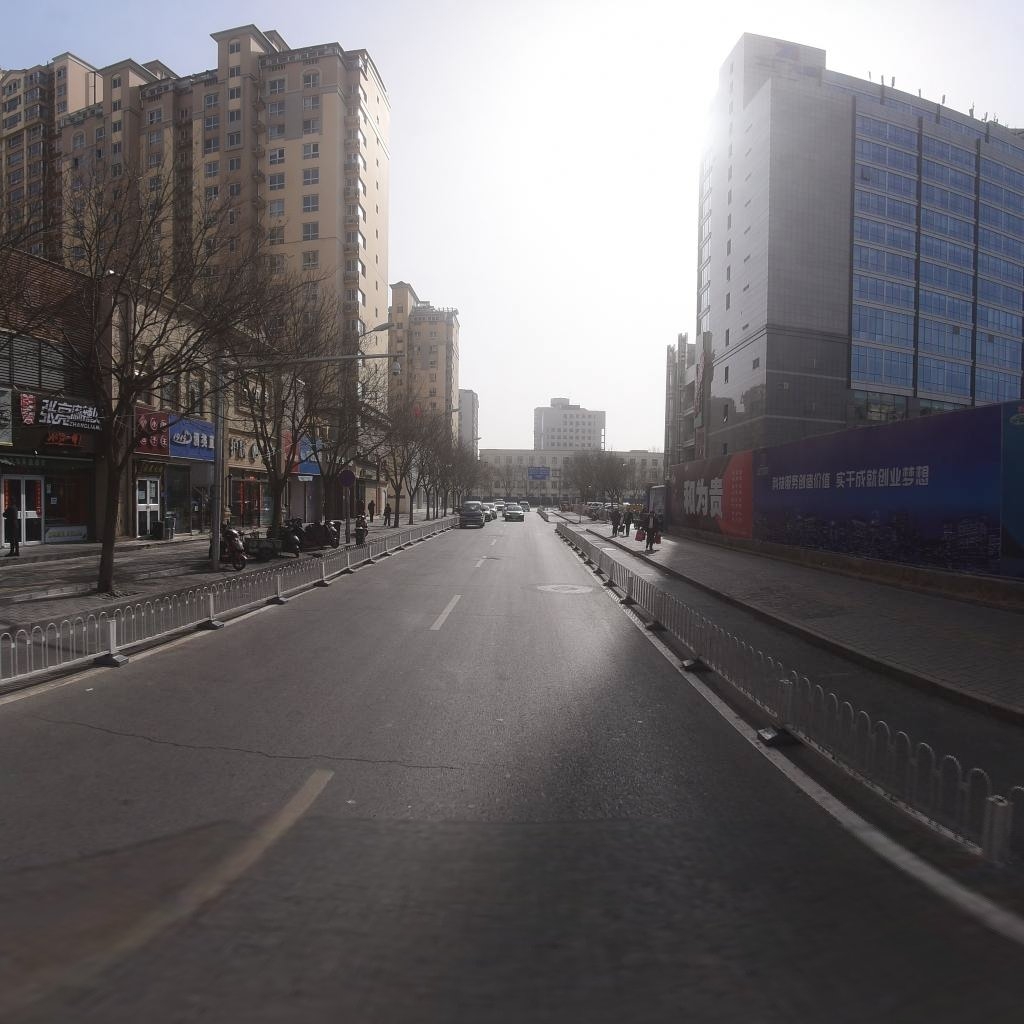
Region: Xicheng
Road damage annotations: transverse crack, manhole cover